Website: bh-photo
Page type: gifting
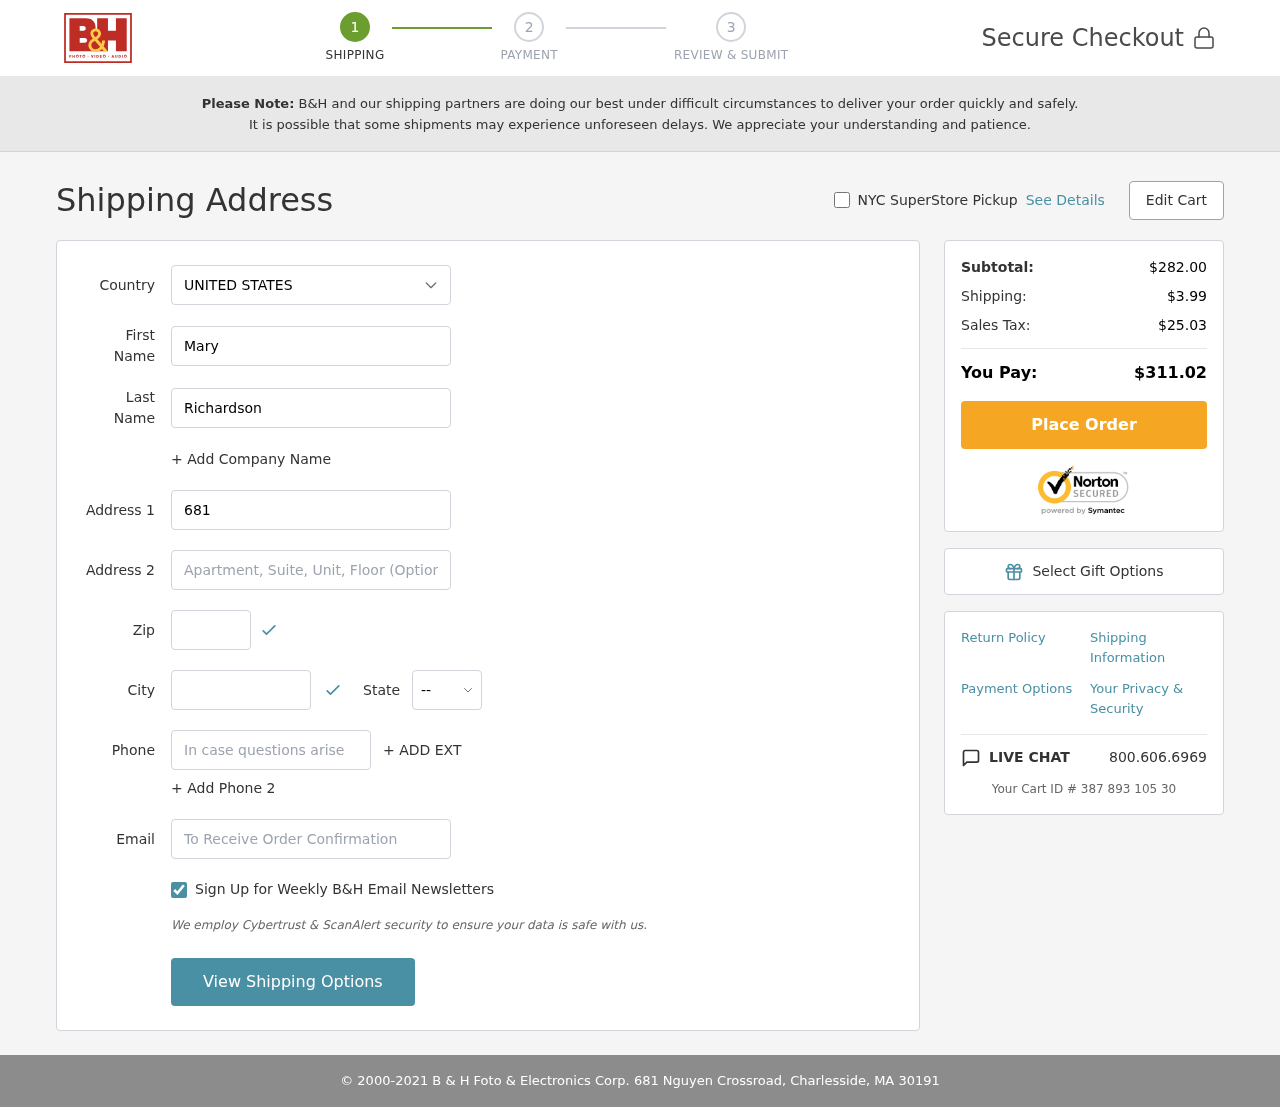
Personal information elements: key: PII_CITY
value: Charlesside
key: PII_COUNTRY
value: United States
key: PII_EMAIL
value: maryrichardson@gmail.com
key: PII_FIRSTNAME
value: Mary
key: PII_LASTNAME
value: Richardson
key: PII_PHONE
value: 4373970331
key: PII_POSTCODE
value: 30191
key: PII_STATE_ABBR
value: MA
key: PII_STREET
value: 681 Nguyen Crossroad
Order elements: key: ORDER_SUBTOTAL
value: $282.00
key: ORDER_SHIPPING_COST
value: $3.99
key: ORDER_TAX
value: $25.03
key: ORDER_TOTAL
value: $311.02
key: ORDER_ID
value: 387 893 105 30